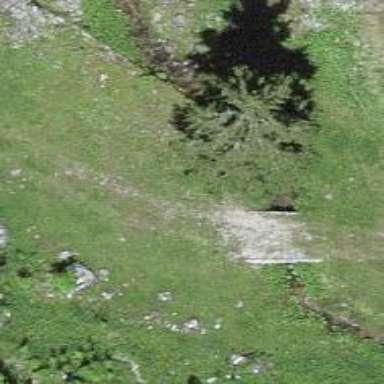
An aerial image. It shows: Needle-leaved tree in its natural environment.